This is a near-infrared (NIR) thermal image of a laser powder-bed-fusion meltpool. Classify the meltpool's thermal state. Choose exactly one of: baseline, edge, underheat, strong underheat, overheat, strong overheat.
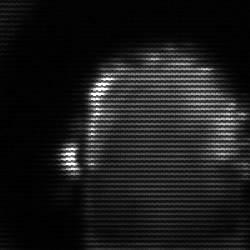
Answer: baseline